Question: I wounder how its possible to make a shape like the example, with round corners and padding from the screen borders, and also put text inside, how is this possible?

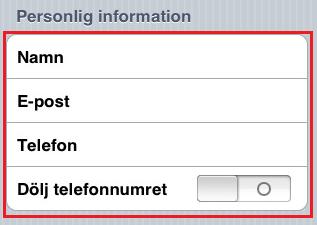
Answer: You can either use image buttons that contain image background with e.g. rounded corners or draw your own shapes, <URL>.
Using <URL> you can define hover, focus and default state of a button and appy a background image to each state.
Here is a small code example with source, <URL>.